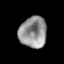
Tissue: lung
Cell type: T cells
Senescence score: 0.2213
Nuclear area (px): 835
Mean DAPI intensity: 146.739